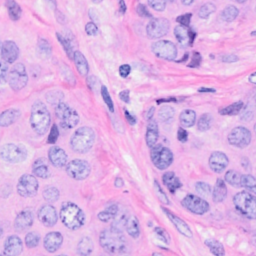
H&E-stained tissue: Breast